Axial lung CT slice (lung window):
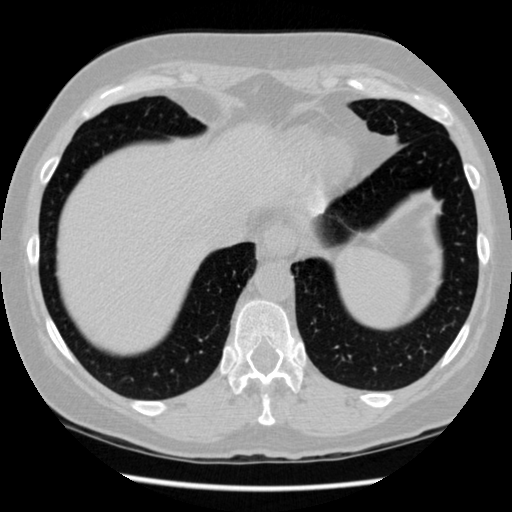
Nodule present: no